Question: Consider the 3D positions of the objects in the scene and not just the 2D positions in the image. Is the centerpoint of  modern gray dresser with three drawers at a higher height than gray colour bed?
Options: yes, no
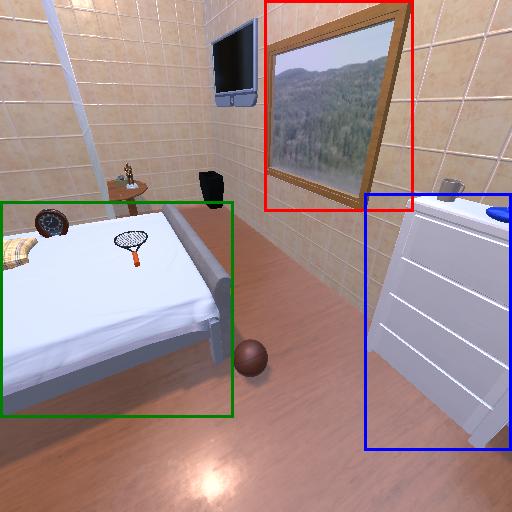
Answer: yes